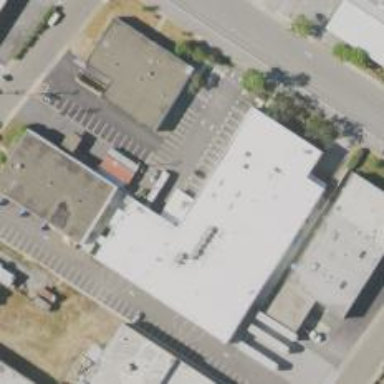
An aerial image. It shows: Industrial building with flat roof. It serves as man-made works facility.